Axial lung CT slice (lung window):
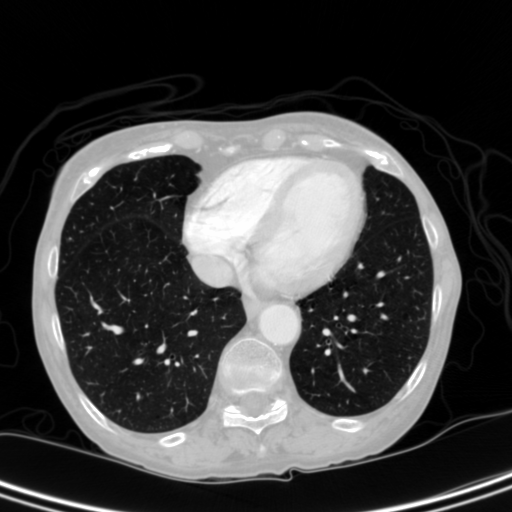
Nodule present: no